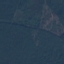
Label: Forest